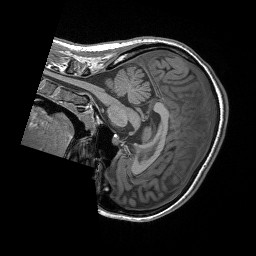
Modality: T1w
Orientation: sagittal
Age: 23
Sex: female
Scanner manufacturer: siemens
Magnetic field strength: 3 T
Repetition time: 1.56 s
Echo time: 0.00207 s